Question: I'm using an enum as flags:
'''
[Flags]
public enum Partition_Status_ConditionEnum : long
{
Bypass_code_required = 1 << 0,
Fire_trouble = 1 << 1,
Fire = 1 << 2,
Pulsing_Buzzer = 1 << 3,
TLM_fault_memory = 1 << 4,
Reserved = 1 << 5,
Armed = 1 << 6,
Instant = 1 << 7,
Previous_Alarm = 1 << 8,
Siren_on = 1 << 9,
Steady_siren_on = 1 << 10,
Alarm_memory = 1 << 11,
Tamper = 1 << 12,
Cancel_command_entered = 1 << 13,
Code_entered = 1 << 14,
Cancel_pending = 1 << 15,
Silent_exit_enabled = 1 << 17,
Entryguard = 1 << 18,
Chime_mode_on = 1 << 19,
Entry = 1 << 20,
Delay_expiration_warning = 1 << 21,
Exit1 = 1 << 22,
Exit2 = 1 << 23,
LED_extinguish = 1 << 24,
Cross_timing = 1 << 25,
Recent_closing_being_timed = 1 << 26,
Exit_error_triggered = 1 << 28,
Auto_home_inhibited = 1 << 29,
Night_mode = 1 << 31,
Re_exit_active = 1 << 32,
Force_arm_triggered_by_auto_arm = 1 << 33,
Ready_to_arm = 1 << 34,
Ready_to_force_arm = 1 << 35,
Valid_PIN_accepted = 1 << 36,
Chime_on = 1 << 37,
Error_beep = 1 << 38,
Tone_on = 1 << 39,
Entry_1 = 1 << 40,
Open_period = 1 << 41,
Alarm_sent_using_phone_number_1 = 1 << 42,
Alarm_sent_using_phone_number_2 = 1 << 43,
Alarm_sent_using_phone_number_3 = 1 << 44,
Zone_bypassed = 1 << 45,
Keyswitch_armed = 1 << 46,
Delay_Trip_in_progress = 1 << 47,
}
'''
But when I add them to a list
'''
List<Partition_Status_ConditionEnum> PartitionConditionList = new List<Partition_Status_ConditionEnum>();
PartitionConditionList.Add(Partition_Status_ConditionEnum.Valid_PIN_accepted);
PartitionConditionList.Add(Partition_Status_ConditionEnum.Cancel_pending);
PartitionConditionList.Add(Partition_Status_ConditionEnum.Exit2);
PartitionConditionList.Add(Partition_Status_ConditionEnum.Auto_home_inhibited);
PartitionConditionList.Add(Partition_Status_ConditionEnum.Error_beep);
Byte[] Message = Msg.BuildMessage(true, PartitionNumber, LastUserNumber, PartitionConditionList);
'''
Valid_Pin_Accepted is seen as TLM_Fault_Memory and Error_Beep as Armed.
What am I missing?

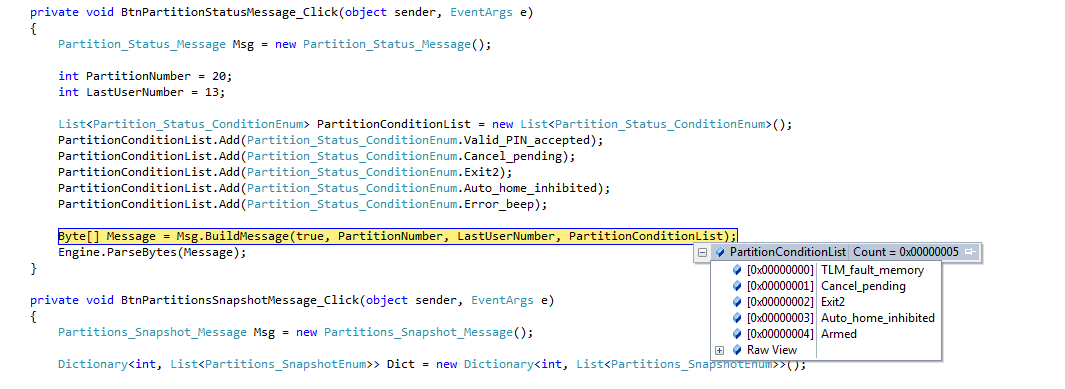
Answer: Use 'long' constants: '1L << 36'.
<URL>